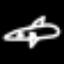
Label: airplane